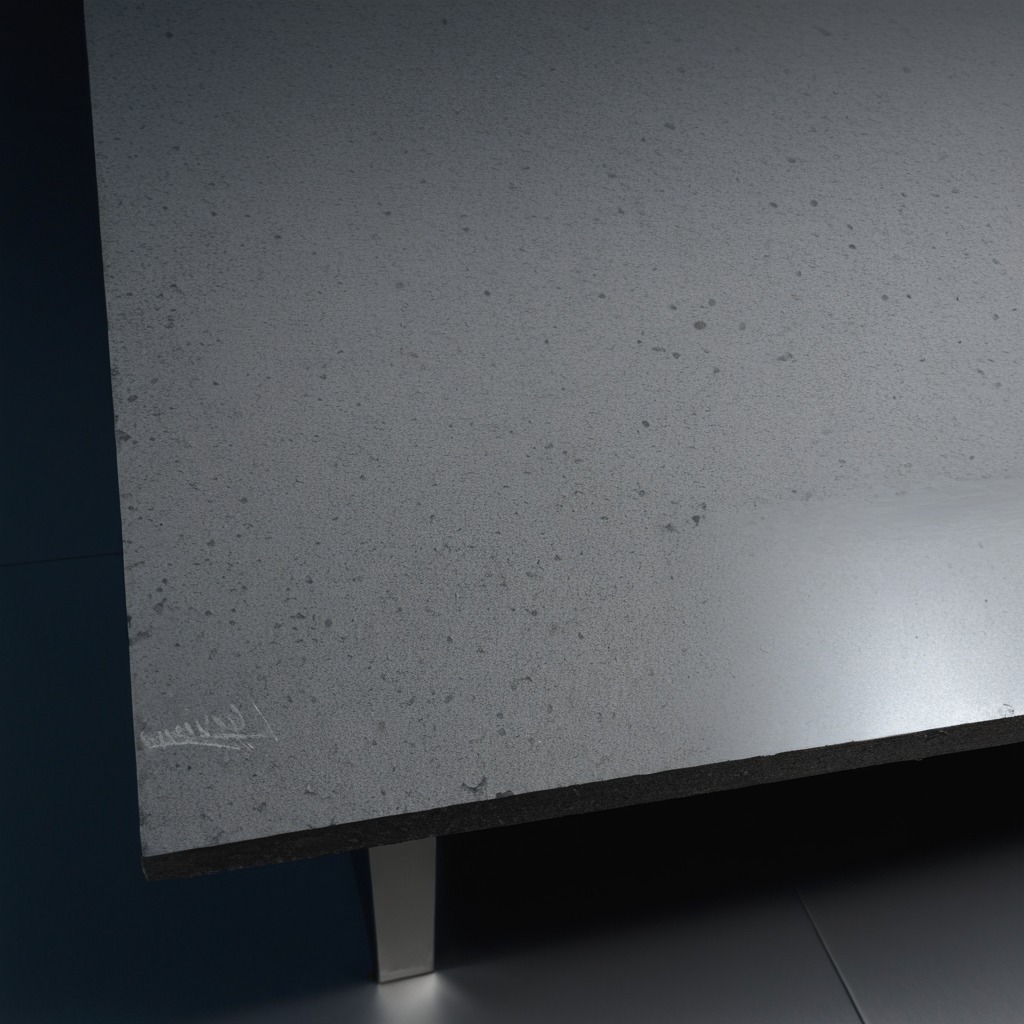
A metal screw is lying on the clean granite table inside a workshop at night dim ambient light soft shadows worn but